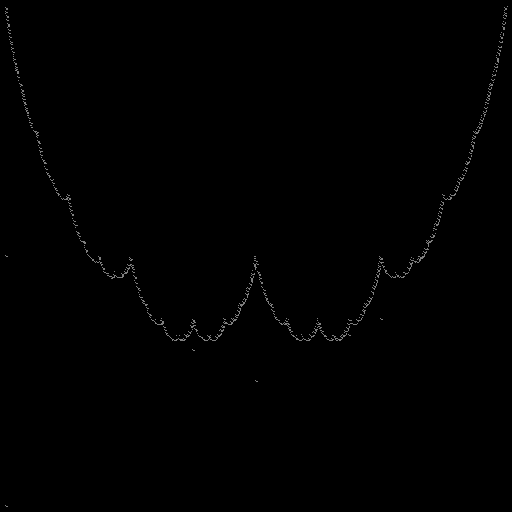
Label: a4